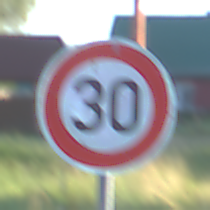
Verkehrszeichen: Geschwindigkeit30
Umgebung: Outdoor, Nature
Tageszeit: MorningAfternoon
Wetter: Clear
Licht: Natural
Jahreszeit: NotSpecified
Kontrast: HighContrast